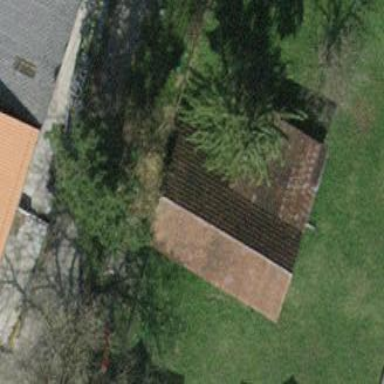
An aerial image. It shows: Shed.